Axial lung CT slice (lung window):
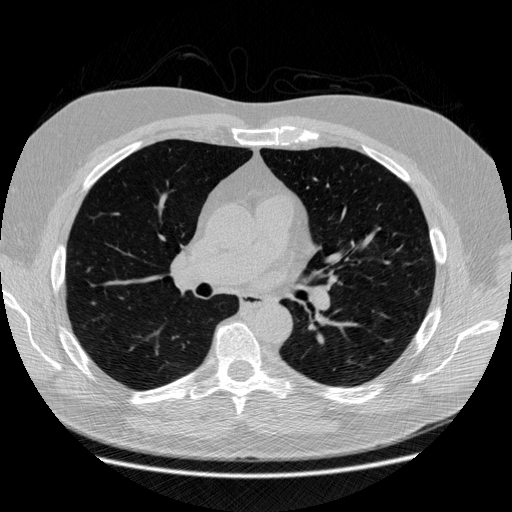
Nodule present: no